Field crop: maize
Growth stage: 2
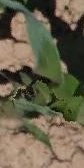
Species: maize